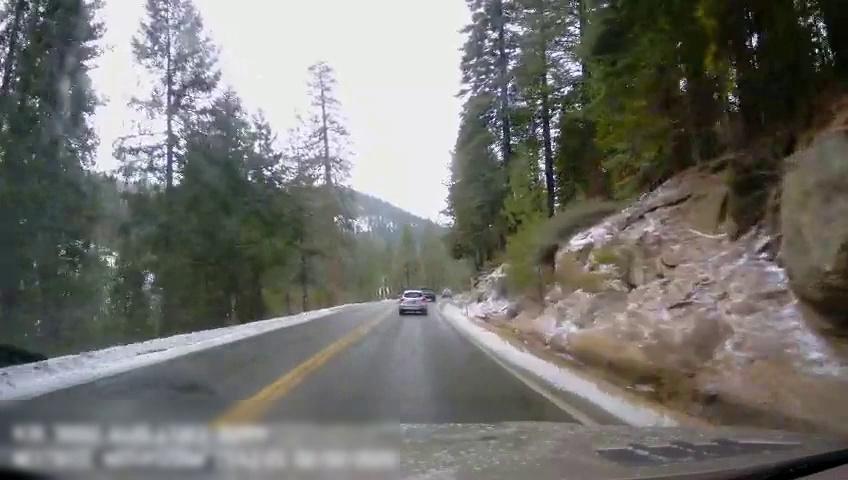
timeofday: Day
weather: Cloudy
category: Drivable Space
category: Vehicles | Car
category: Vehicles | Truck
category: Vehicles | Car
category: Lanes | Current Lane
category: Lanes | Current Lane
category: Lanes | Opposite Lane